Question: '''
addConstraint(NSLayoutConstraint.constraints(withVisualFormat: "H: |-16-[v0]-16-|" , options: NSLayoutFormatOptions(), metrics: nil, views: ["v0":thumbnailImageView]))
addConstraint(NSLayoutConstraint.constraints(withVisualFormat: "V: |-16-[v0]-16-|" , options: NSLayoutFormatOptions(), metrics: nil, views: ["v0":thumbnailImageView]))
'''
> Cannot convert value of type '[NSLayoutConstraint]' to expected argument type 'NSLayoutConstraint'

How to remove this error?
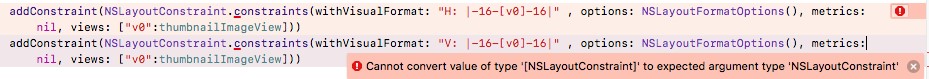
Answer: The problem is that 'NSLayoutConstraint.constraints(withVisualFormat:options:metrics:views)' returns an array of constraints, and not just a single constraint.
Since iOS8, it is recommended to constraints instead of adding them to a view. For a single constraint, you can just set its 'isActive' property to 'true', and iOS will add that constraint to the proper view to active it.
For multiple constraints, use 'NSLayoutConstraint.activate' to activate the constraints instead of adding them to the view:
'''
NSLayoutConstraint.activate(NSLayoutConstraint.constraints(withVisualFormat: "H:|-16-[v0]-16-|", metrics: nil, views: ["v0":thumbnailImageView]))
NSLayoutConstraint.activate(NSLayoutConstraint.constraints(withVisualFormat: "V:|-16-[v0]-16-|", metrics: nil, views: ["v0":thumbnailImageView]))
'''